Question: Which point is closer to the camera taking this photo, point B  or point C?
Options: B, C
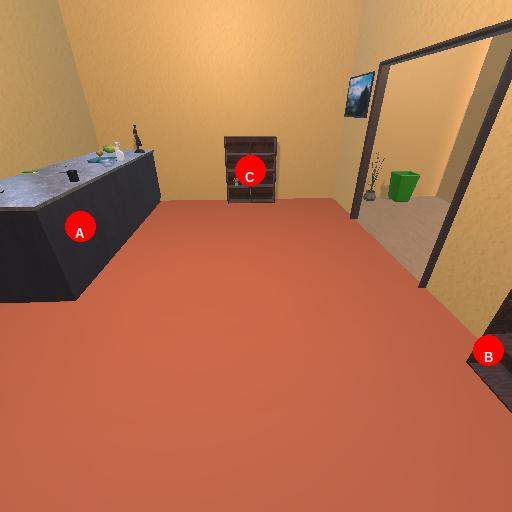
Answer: B